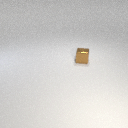
small brown metal cube